Aerial crown-view tile of a tropical tree (Barro Colorado Island, Panama), acquired 20250915:
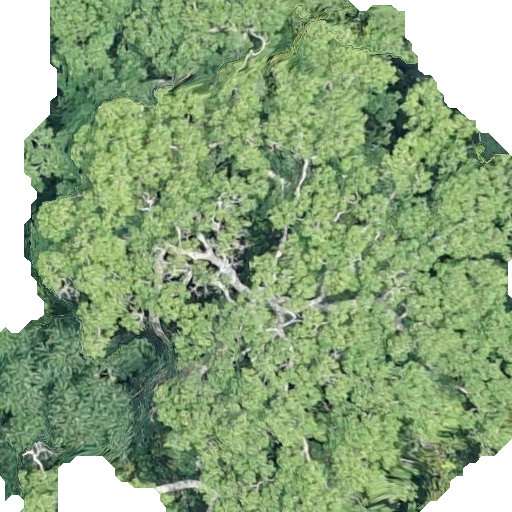
Species: Ficus insipida
GBIF accepted scientific name: Ficus insipida
Crown area: 374.952 m²